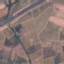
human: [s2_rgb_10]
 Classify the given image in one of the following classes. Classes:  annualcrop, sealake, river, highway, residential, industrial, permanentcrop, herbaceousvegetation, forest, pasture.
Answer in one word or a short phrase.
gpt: PermanentCrop